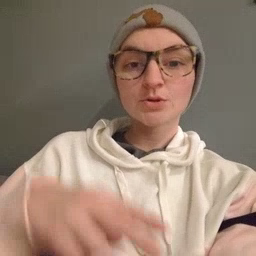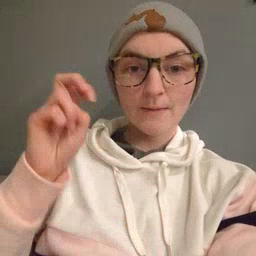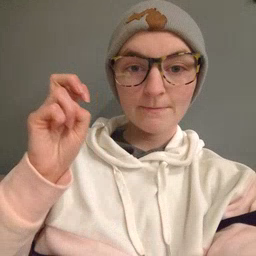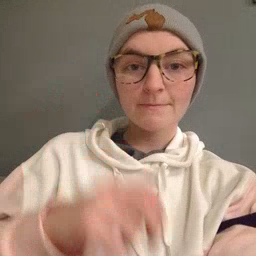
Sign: jump